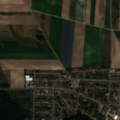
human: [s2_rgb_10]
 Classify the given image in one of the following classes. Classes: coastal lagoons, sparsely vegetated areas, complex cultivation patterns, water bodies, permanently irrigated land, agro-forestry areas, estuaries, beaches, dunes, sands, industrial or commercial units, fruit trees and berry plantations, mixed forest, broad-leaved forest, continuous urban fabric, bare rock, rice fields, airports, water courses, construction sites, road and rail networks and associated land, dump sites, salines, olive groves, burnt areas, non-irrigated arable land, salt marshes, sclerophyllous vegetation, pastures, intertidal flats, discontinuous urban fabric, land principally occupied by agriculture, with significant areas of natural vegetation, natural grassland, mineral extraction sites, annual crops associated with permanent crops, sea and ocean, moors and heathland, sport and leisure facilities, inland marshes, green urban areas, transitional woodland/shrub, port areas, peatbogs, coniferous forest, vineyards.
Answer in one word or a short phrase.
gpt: discontinuous urban fabric, non-irrigated arable land, land principally occupied by agriculture, with significant areas of natural vegetation, broad-leaved forest